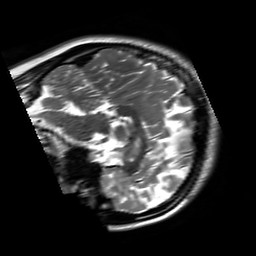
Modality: T2w
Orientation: sagittal
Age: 19
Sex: female
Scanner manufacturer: siemens
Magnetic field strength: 3 T
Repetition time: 8.53 s
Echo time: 0.091 s